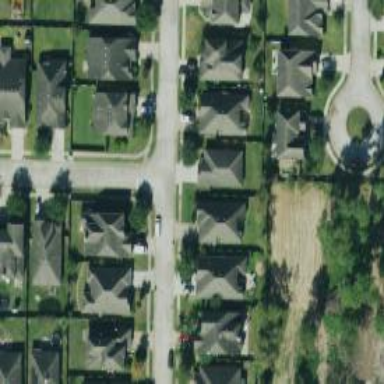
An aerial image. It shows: Neighborhood.